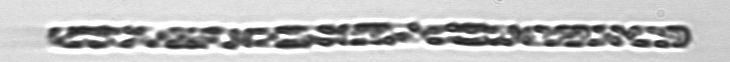
Label: Dactyliosolen_fragilissimus